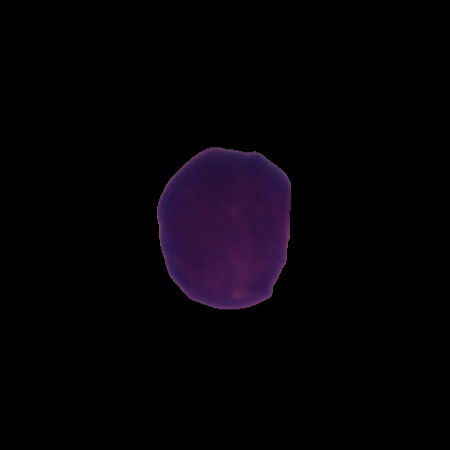
Label: healthy